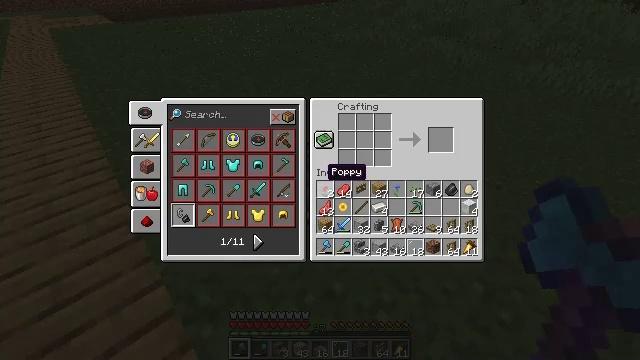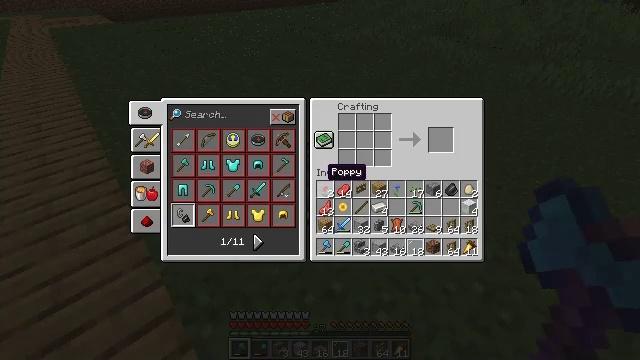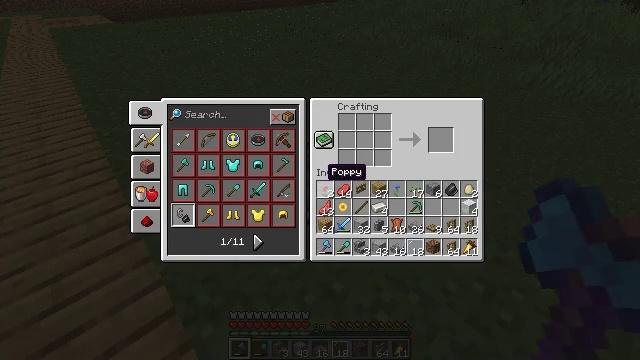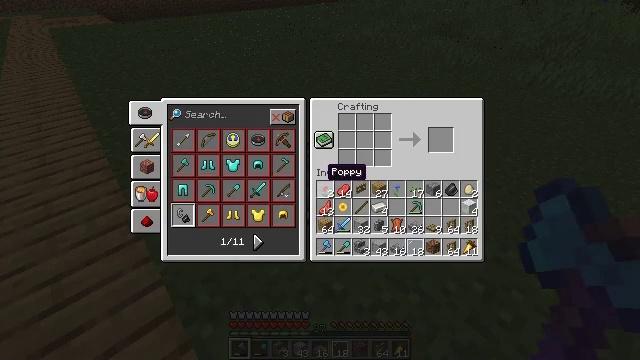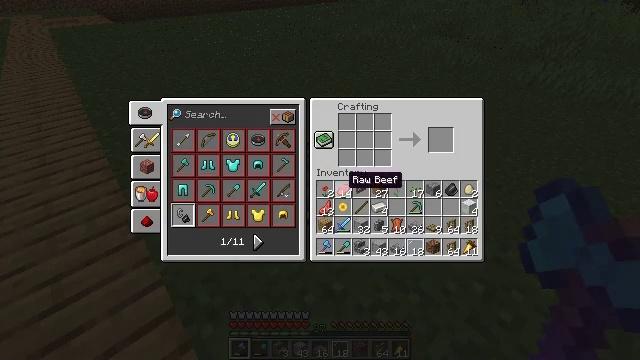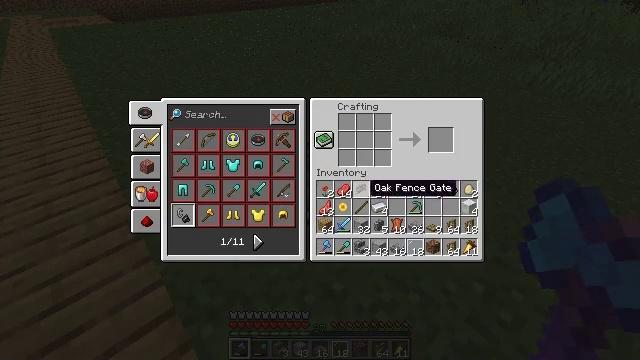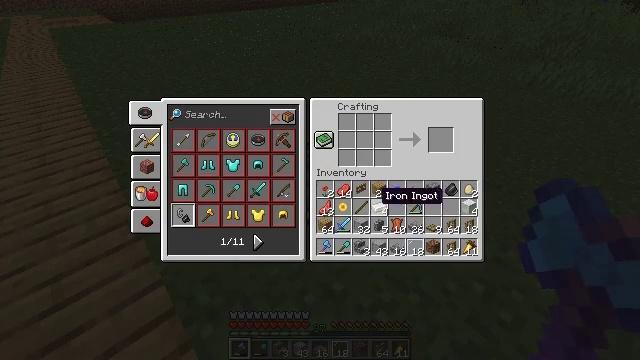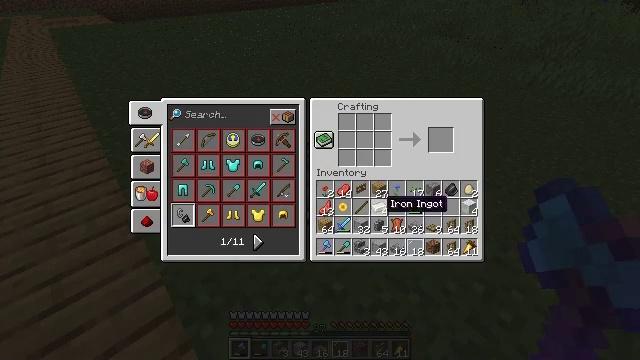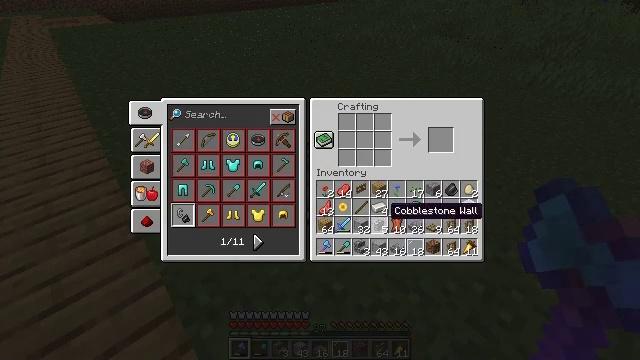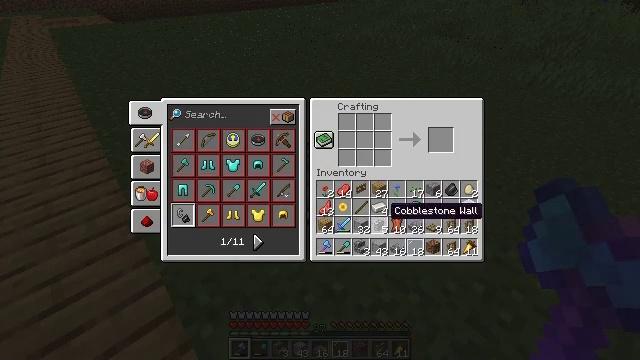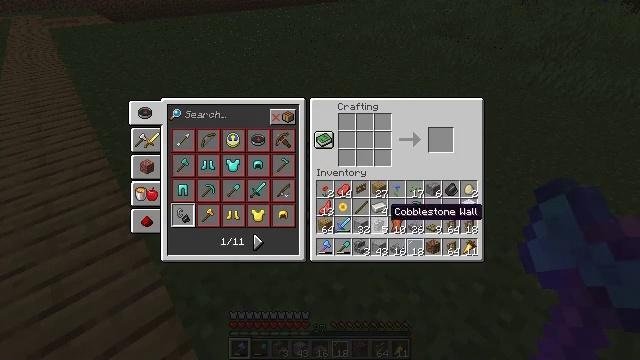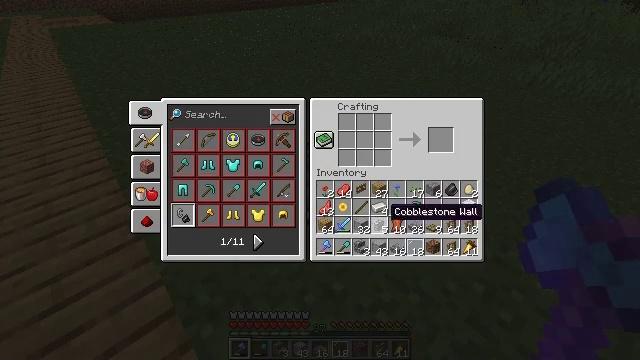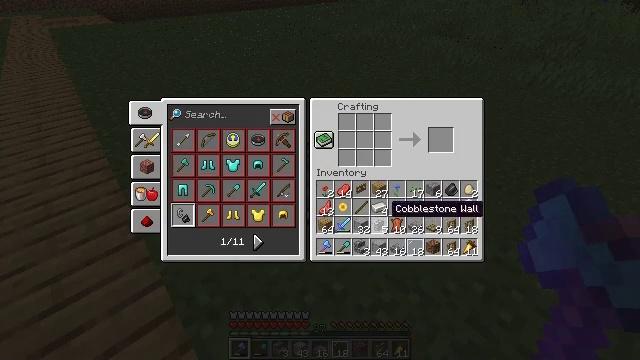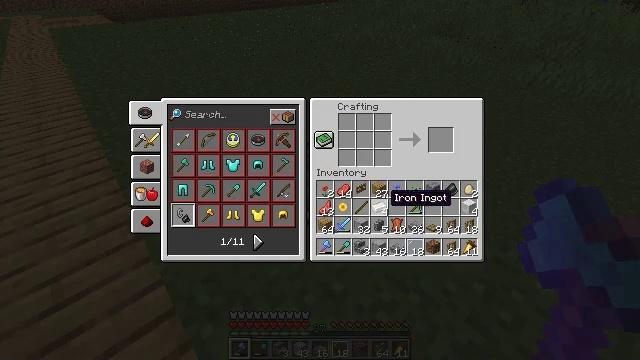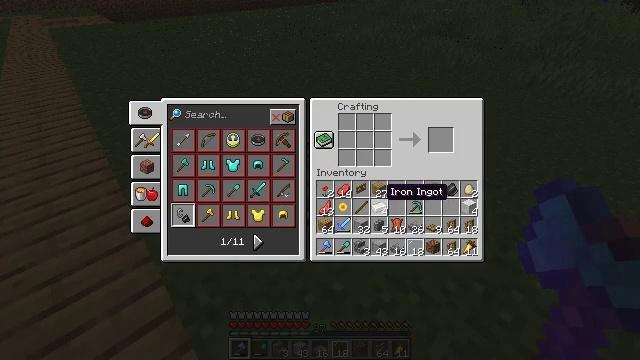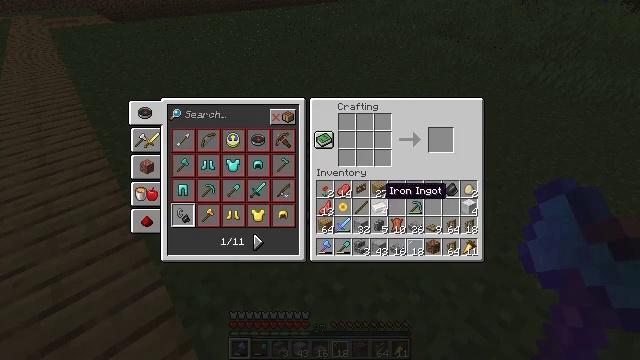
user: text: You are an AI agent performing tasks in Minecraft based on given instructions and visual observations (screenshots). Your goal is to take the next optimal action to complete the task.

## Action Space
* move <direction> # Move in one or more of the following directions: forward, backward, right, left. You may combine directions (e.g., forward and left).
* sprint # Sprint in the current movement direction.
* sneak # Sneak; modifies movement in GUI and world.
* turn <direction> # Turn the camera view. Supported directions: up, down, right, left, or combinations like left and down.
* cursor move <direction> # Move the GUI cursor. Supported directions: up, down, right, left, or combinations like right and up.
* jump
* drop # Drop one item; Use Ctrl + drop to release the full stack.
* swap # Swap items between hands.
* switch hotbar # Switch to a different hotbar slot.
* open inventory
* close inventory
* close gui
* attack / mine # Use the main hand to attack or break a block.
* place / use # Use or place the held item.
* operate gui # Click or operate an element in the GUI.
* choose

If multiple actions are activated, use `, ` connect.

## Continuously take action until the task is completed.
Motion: motion action
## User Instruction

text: Craft a chest.
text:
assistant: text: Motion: no_op
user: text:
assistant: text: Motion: no_op
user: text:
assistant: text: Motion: no_op
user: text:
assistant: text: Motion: cursor move right and down
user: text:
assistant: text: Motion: cursor move right and down
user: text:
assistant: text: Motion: cursor move right and down
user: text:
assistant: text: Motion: cursor move down
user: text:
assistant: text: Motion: cursor move down
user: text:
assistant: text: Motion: no_op
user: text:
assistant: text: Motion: no_op
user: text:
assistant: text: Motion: no_op
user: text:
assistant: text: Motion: no_op
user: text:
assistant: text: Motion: cursor move up
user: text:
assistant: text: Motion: no_op
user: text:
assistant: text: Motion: no_op
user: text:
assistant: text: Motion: no_op
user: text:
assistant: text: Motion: no_op
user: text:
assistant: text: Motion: no_op
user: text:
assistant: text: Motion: no_op
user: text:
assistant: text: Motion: no_op
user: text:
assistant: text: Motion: no_op
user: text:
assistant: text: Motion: no_op
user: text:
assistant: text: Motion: no_op
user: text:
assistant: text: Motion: operate gui
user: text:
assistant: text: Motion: operate gui
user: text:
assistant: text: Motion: cursor move up
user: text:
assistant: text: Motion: cursor move left and up
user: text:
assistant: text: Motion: cursor move left and up
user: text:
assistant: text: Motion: no_op
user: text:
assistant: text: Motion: no_op